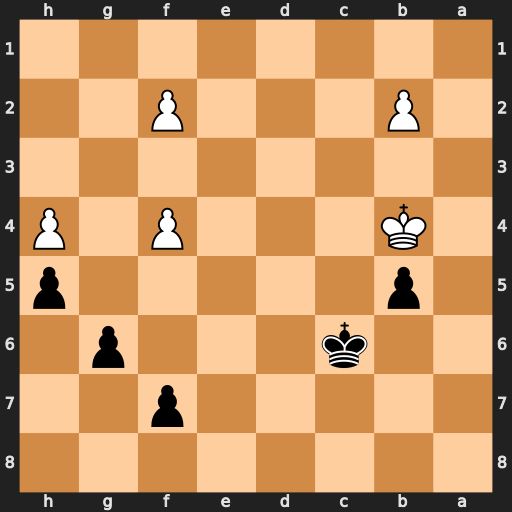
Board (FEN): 8/5p2/2k3p1/1p5p/1K3P1P/8/1P3P2/8
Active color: b
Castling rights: -
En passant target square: -
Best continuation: Kd5 Kxb5 f6 b4 g5